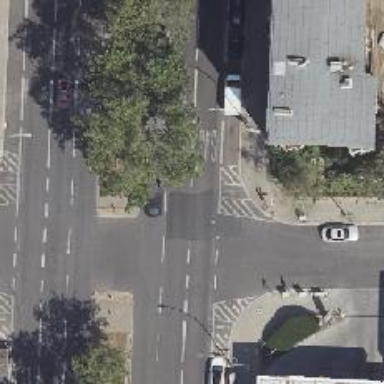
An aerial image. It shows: Unmarked crossing on the road.